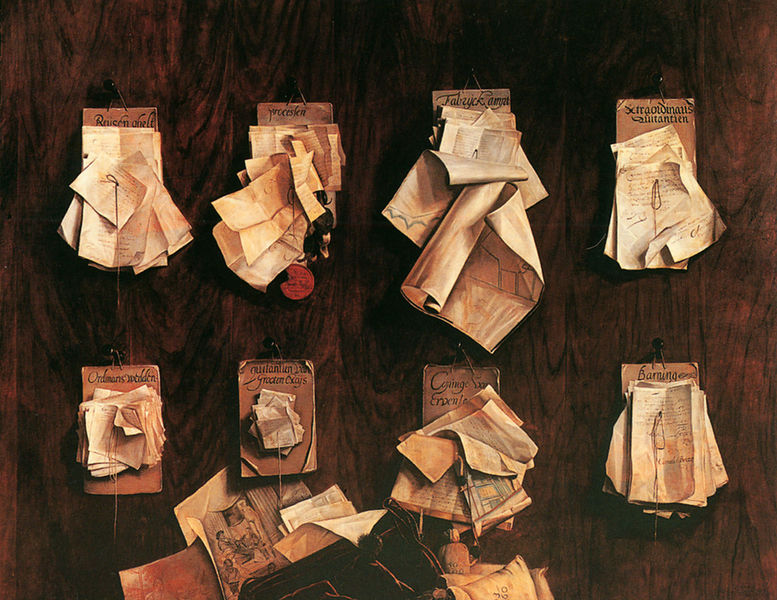
Titel: Trompe-l’oeil mit Dokumenten des Amsterdamers Schatzamtes
Künstler: Cornelis Brize
Institution: Amsterdam, Historisches Museum
Schlagwörter: blätter, dunkel, gemälde, weiß, gelb, braun, holz, tür, zeichnung, rot, wand, bild, schnur, stillleben, schrift, papier, tafel, faden, kordel, nadel, nagel, nägel, foto, hängen, zettel, brett, scheibe, text, rolle, hängend, aufgehängt, siegel, skizzen, acht, sigel, blätt, notiz, notizen, kalender, aufhängung, zetel, pinnwand, pinwand, rechnungen, nägl, aufträge, notizzettel